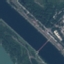
Land use / land cover class: River